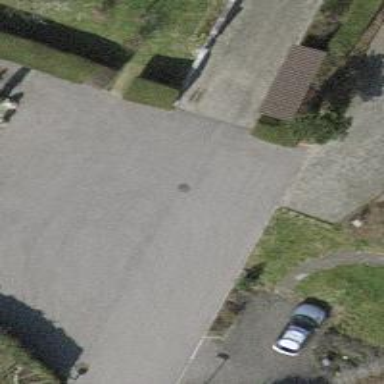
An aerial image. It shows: Cobblestone service road.